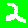
Digit: 2